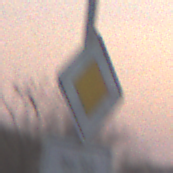
Verkehrszeichen: Vorfahrtsstrasse
Zusatzzeichen unten: HinweisDurchVerbaleAngabe5
Umgebung: Outdoor, Nature
Tageszeit: SunriseSunset
Wetter: Clear
Licht: Natural
Jahreszeit: NotSpecified
Kontrast: LowContrast